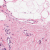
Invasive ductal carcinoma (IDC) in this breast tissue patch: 0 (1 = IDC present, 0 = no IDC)